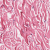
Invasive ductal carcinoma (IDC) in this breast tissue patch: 0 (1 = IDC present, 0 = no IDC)